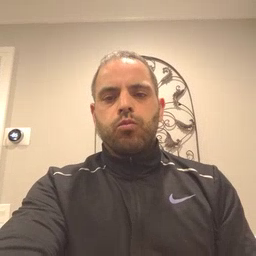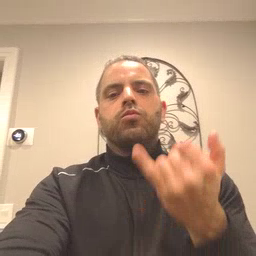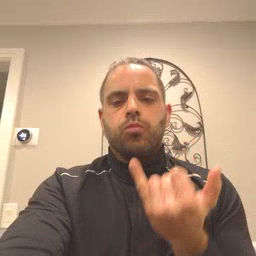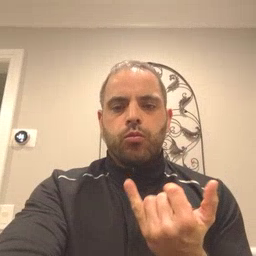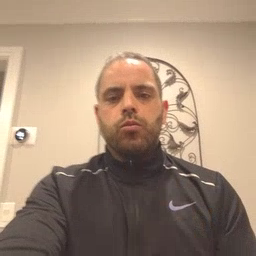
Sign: now